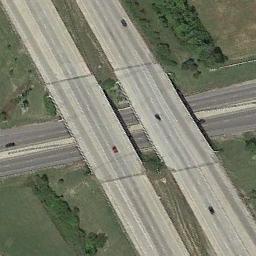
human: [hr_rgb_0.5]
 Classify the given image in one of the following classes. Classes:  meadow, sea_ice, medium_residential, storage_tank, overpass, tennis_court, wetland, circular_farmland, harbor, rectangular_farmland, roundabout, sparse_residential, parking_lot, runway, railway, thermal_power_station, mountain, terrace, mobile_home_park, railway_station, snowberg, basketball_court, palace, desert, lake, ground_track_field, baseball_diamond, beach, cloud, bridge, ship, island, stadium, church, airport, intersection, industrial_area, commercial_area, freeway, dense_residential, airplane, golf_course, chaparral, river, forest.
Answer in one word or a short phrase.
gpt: overpass